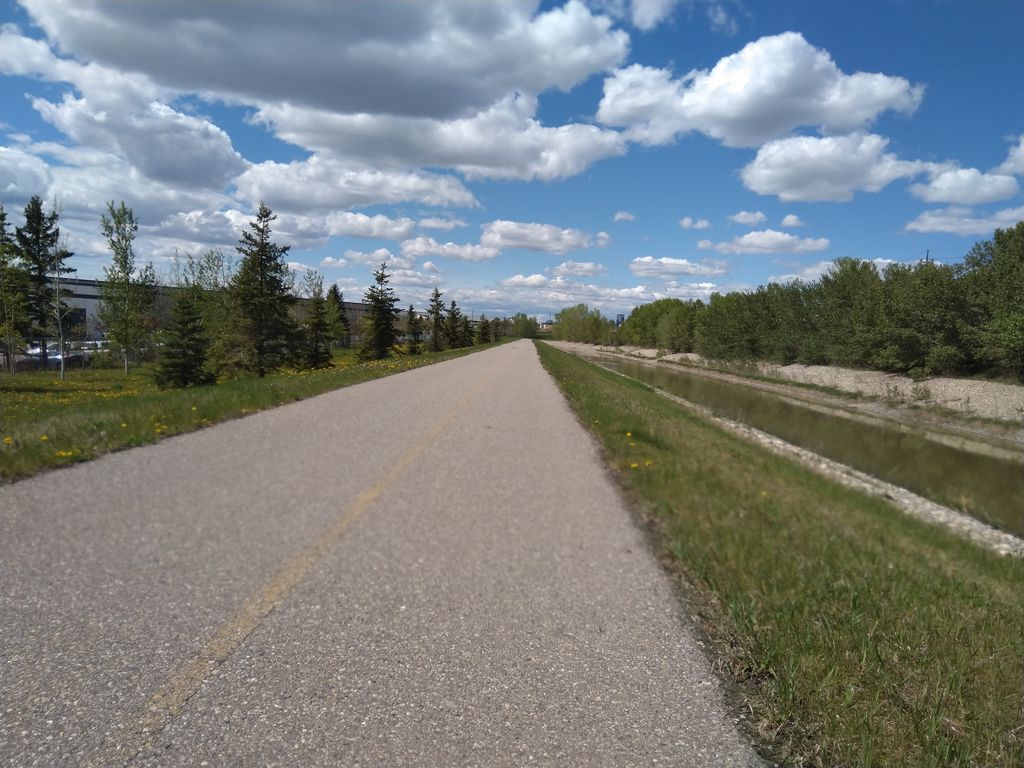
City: calgary